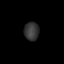
Tissue: skin
Cell type: Epithelial cells
Senescence score: 0.2819
Nuclear area (px): 272
Mean DAPI intensity: 52.805